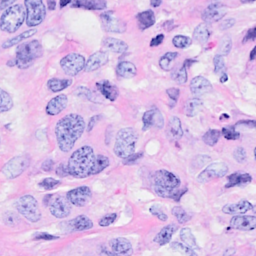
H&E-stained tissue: Breast